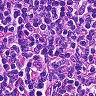
Metastatic tissue present: no